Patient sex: F
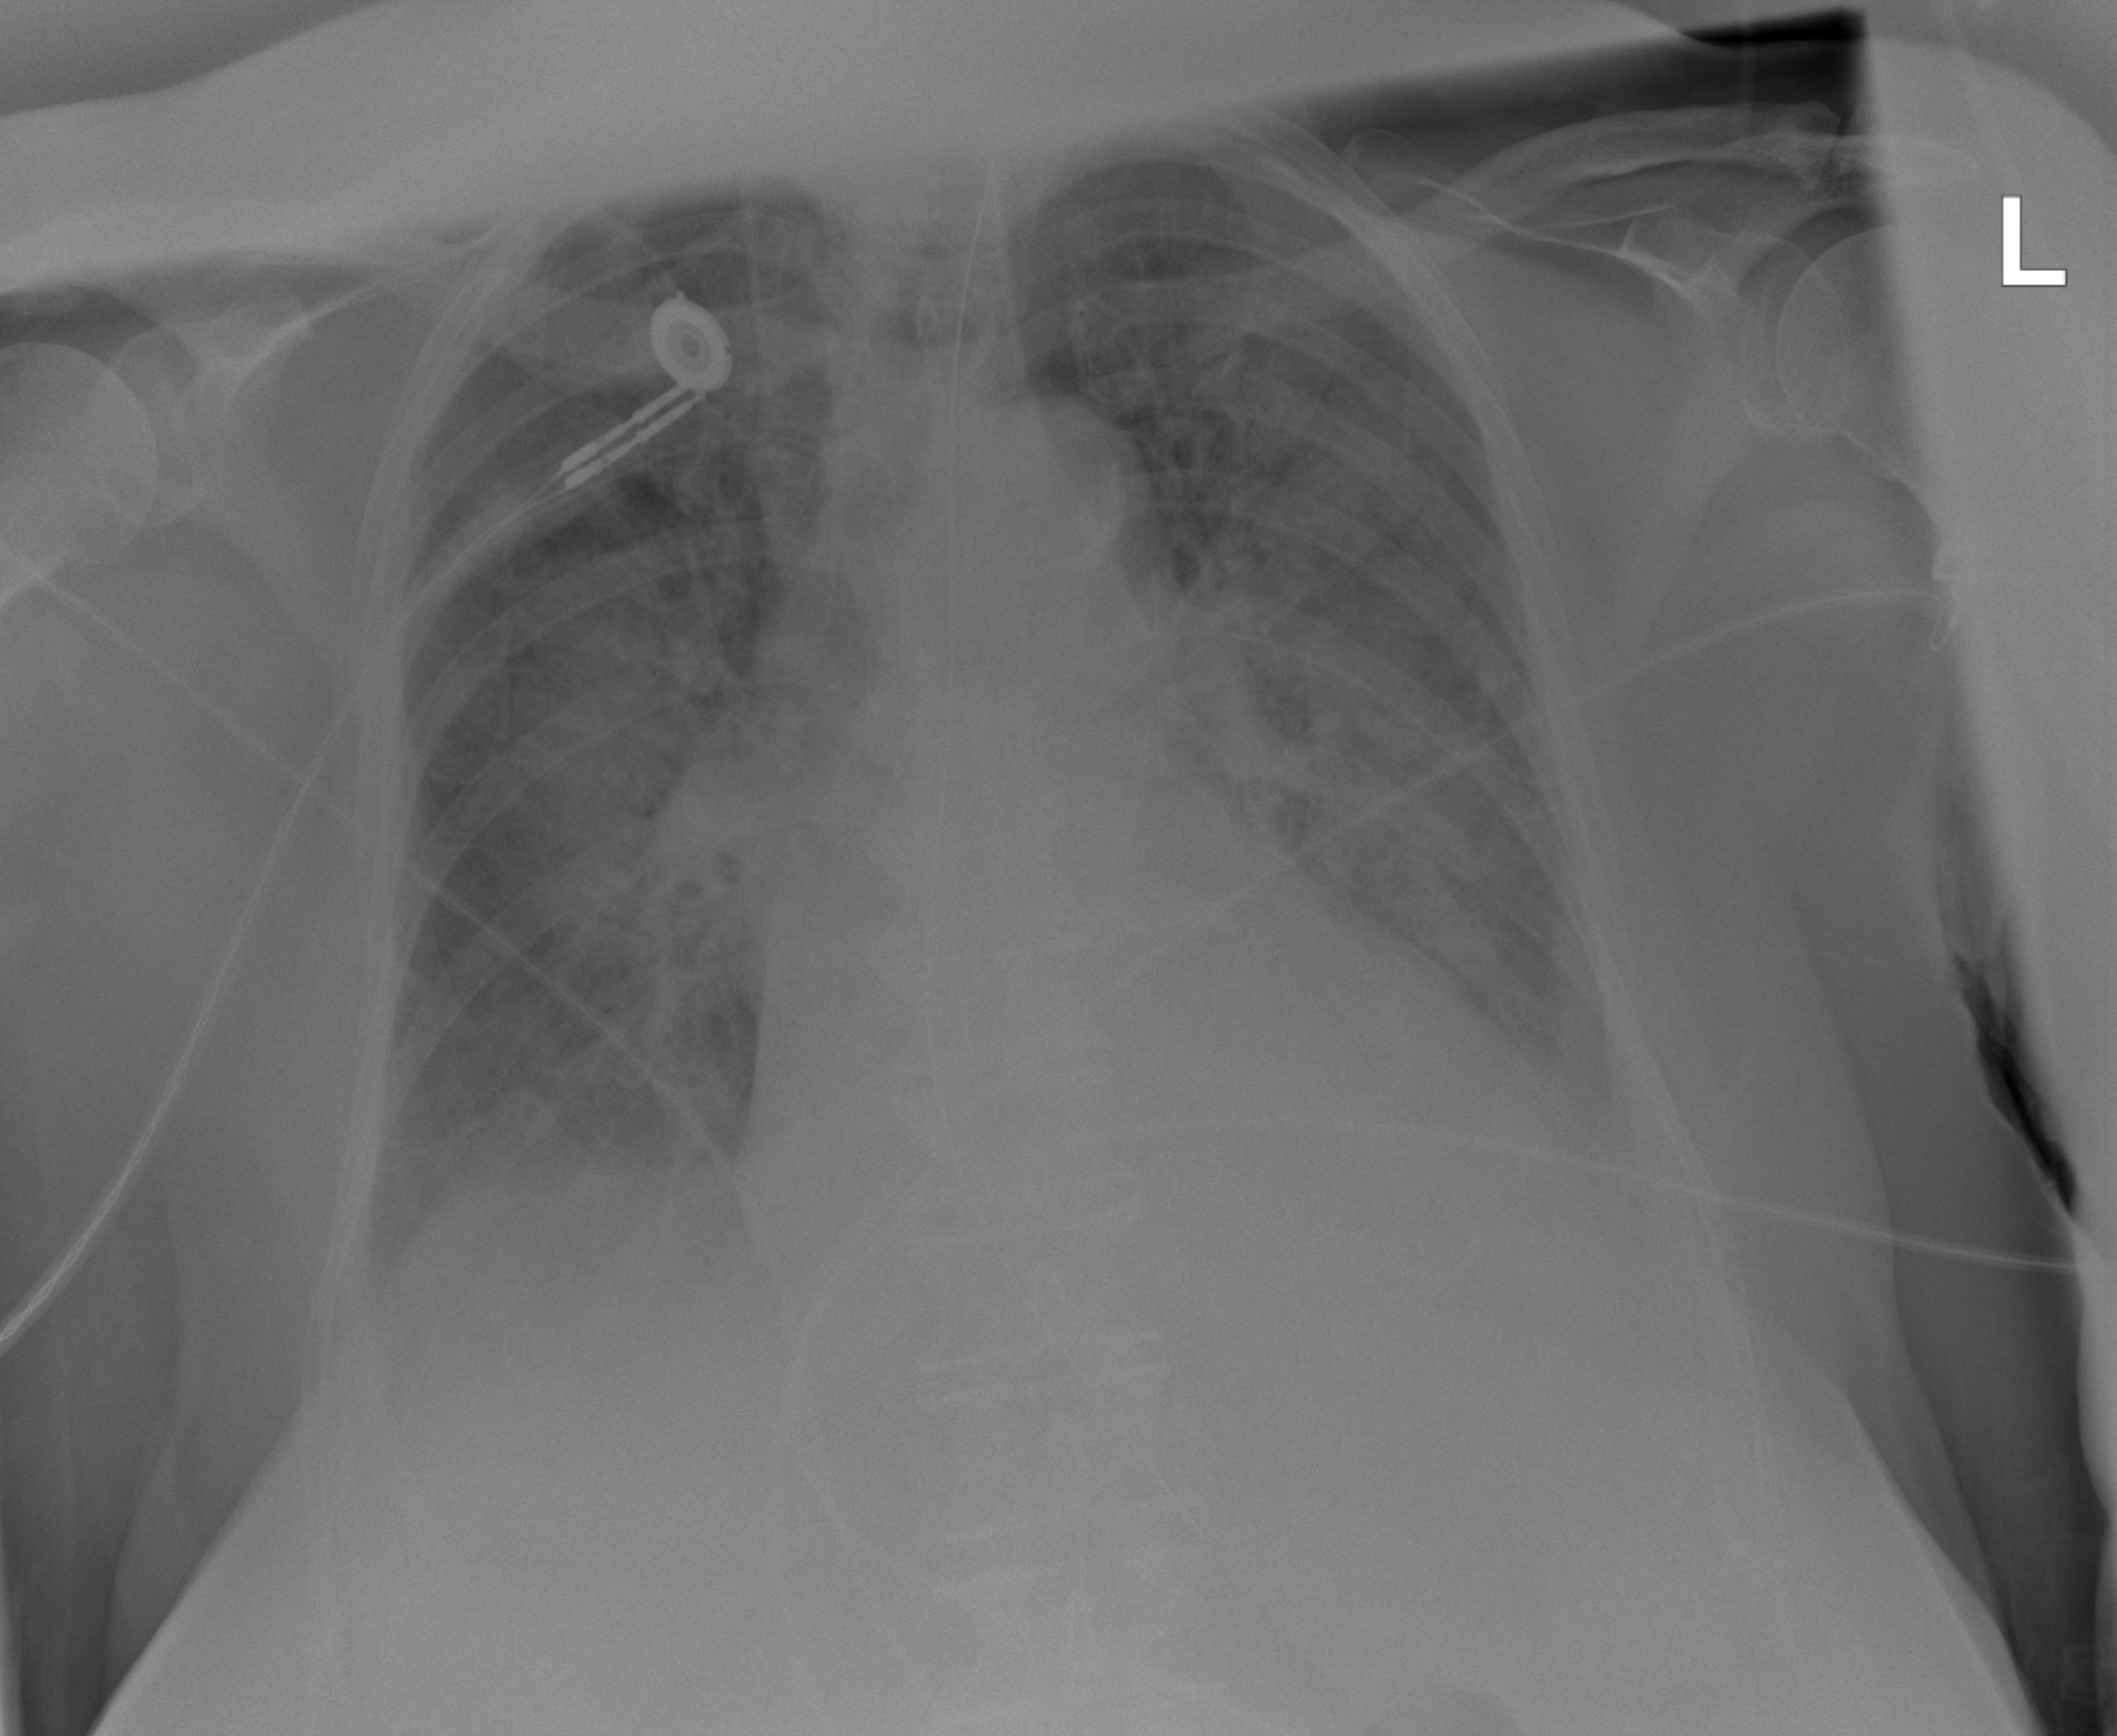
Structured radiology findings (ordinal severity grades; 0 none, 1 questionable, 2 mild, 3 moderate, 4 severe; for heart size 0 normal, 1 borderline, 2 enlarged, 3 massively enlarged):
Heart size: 2
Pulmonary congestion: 3
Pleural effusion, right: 2
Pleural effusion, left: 3
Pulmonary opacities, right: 2
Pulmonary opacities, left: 2
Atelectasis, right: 2
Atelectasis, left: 2